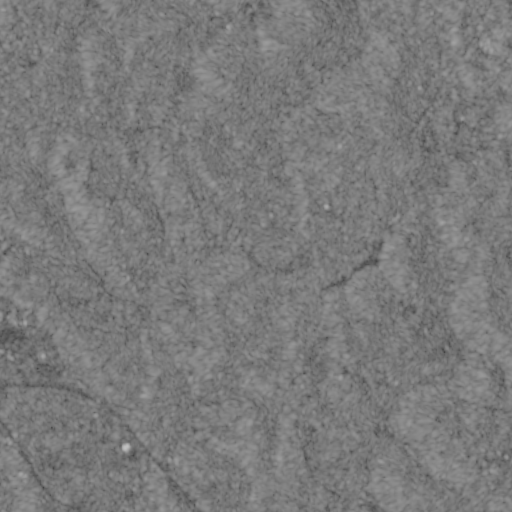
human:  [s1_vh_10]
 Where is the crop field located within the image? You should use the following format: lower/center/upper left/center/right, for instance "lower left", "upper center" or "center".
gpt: The crop field is located in the upper right of the image.
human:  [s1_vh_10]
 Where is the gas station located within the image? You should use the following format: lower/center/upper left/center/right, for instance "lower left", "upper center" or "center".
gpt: The gas station is located in the lower left of the image.
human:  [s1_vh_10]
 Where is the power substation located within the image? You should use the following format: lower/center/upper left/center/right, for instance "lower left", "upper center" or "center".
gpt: The power substation is located in the upper right of the image.
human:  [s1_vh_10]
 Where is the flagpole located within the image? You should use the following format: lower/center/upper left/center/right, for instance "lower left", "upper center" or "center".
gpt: The flagpole is located in the lower left of the image.
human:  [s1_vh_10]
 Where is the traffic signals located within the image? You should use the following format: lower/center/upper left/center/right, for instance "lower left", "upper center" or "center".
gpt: The traffic signals is located in the lower left of the image.
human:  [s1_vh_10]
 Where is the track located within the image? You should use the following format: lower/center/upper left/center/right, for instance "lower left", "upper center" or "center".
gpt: There is no track in the image.

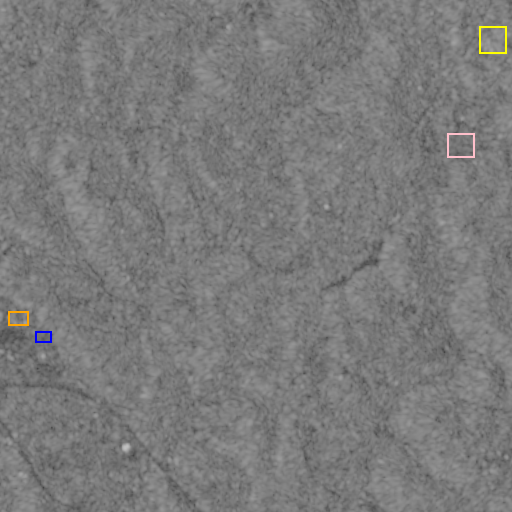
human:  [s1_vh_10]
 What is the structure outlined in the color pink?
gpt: The structure outlined in pink is a crop field.
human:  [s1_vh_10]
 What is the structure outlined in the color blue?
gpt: The structure outlined in blue is a park.
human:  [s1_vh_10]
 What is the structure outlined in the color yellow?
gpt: The structure outlined in yellow is a power substation.
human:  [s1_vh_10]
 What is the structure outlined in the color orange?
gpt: The structure outlined in orange is a building.
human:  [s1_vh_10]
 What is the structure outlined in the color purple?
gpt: There is no purple outline.